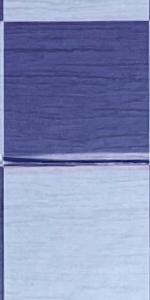
Label: Empty